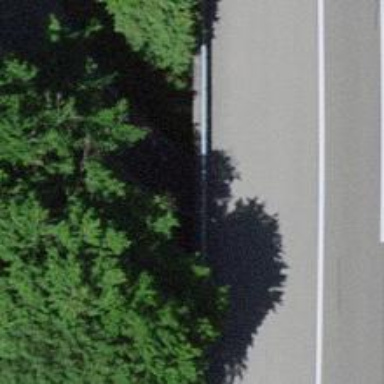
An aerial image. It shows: Tertiary road passing through tunnel with asphalt surface.